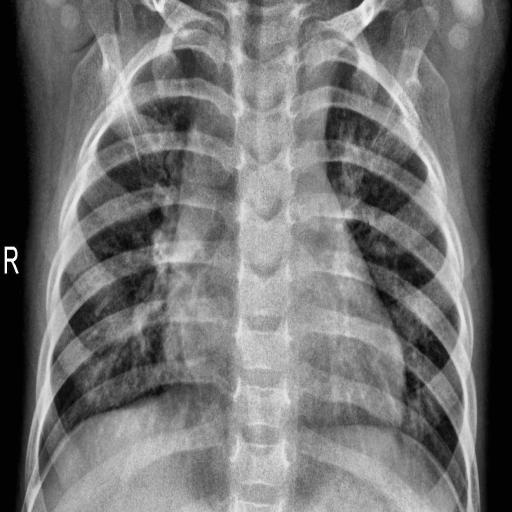
Finding: PNEUMONIA